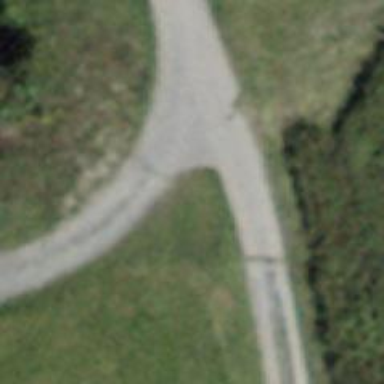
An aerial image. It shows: Track with grade 2 gravel surface.